Platform: macOS
Application: Arc Browser
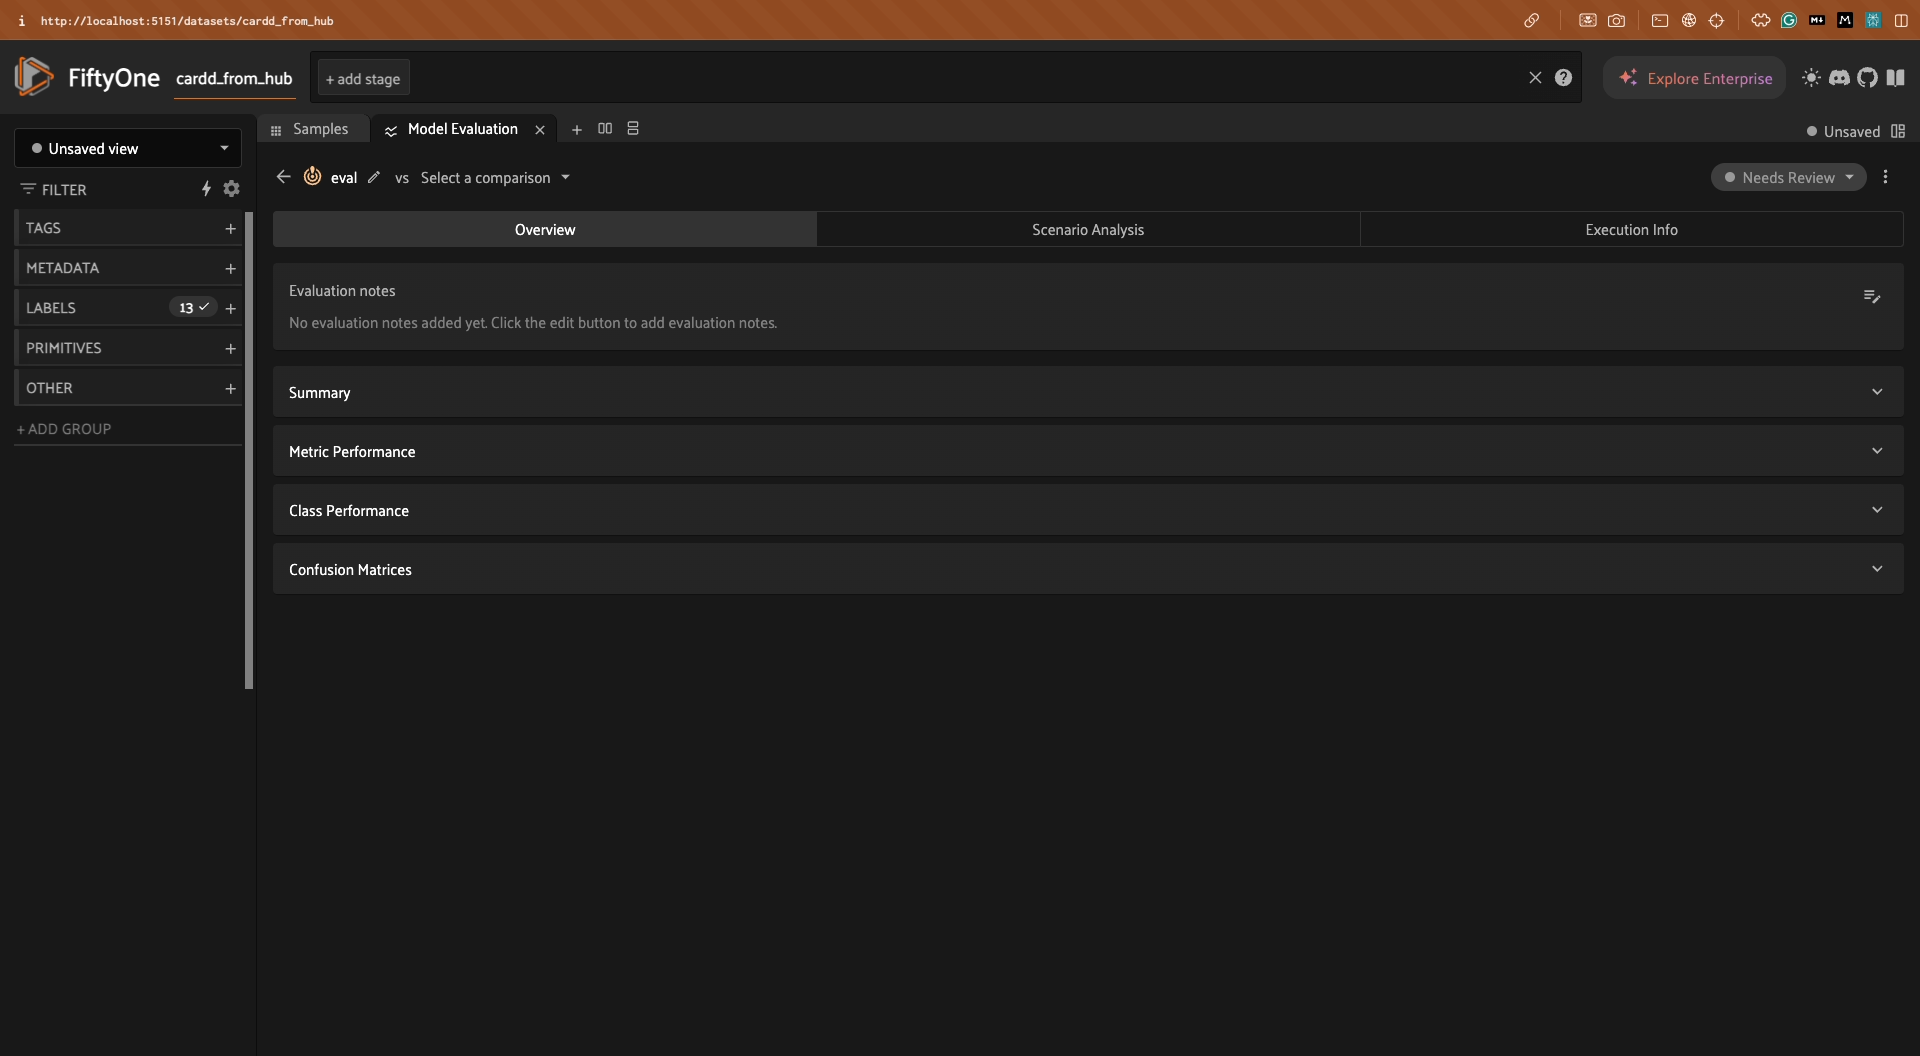
task_description: Expand the confusion matrix card in the model evaluation panel
action_type: click
element_info: Menu Item
steps_since_start: 1